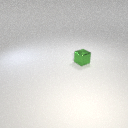
small green metal cube